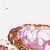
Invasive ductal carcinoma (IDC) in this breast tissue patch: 0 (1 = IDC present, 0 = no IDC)